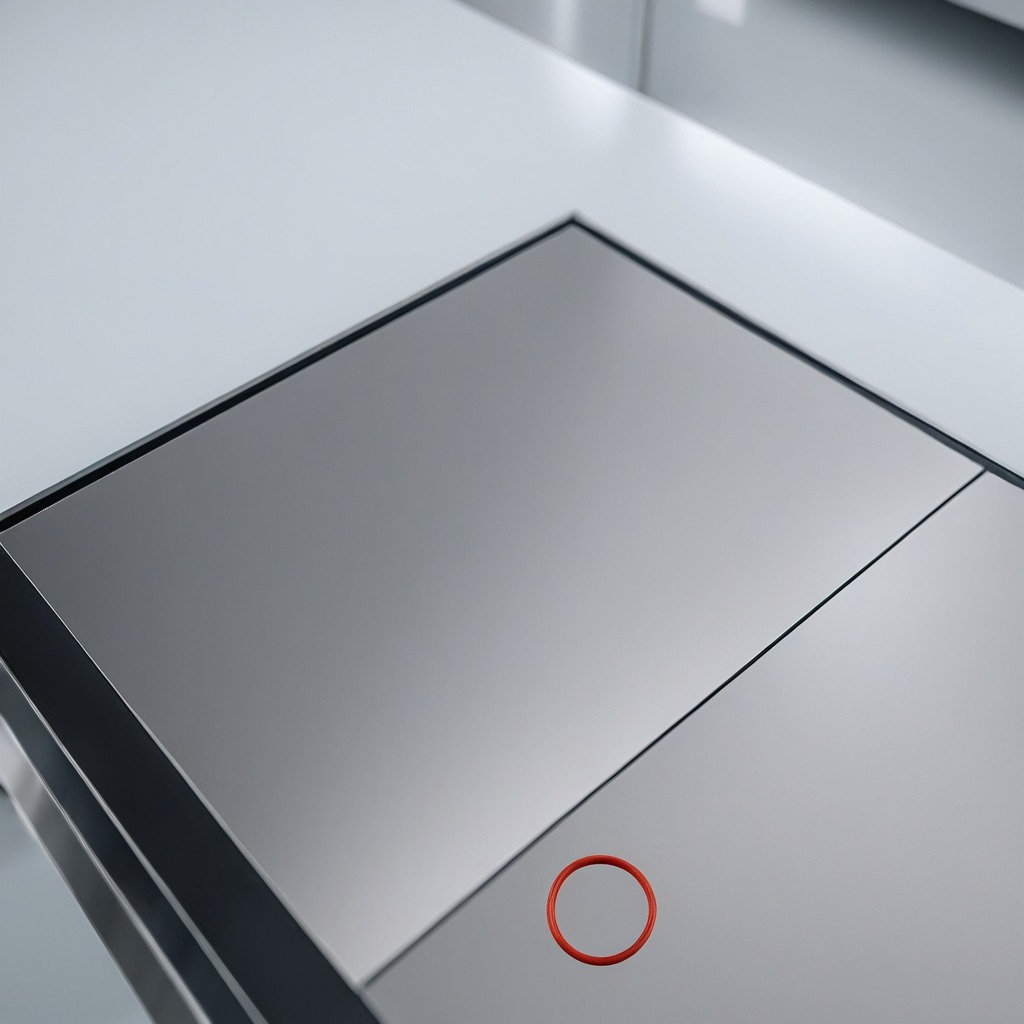
A rubber O-ring is lying on a stainless steel table in a high-end prototyping lab.